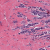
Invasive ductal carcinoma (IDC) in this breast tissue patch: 1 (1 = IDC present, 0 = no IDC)